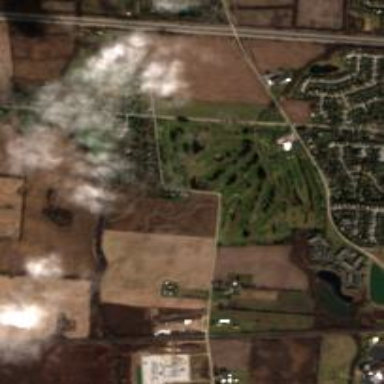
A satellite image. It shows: Golf course.